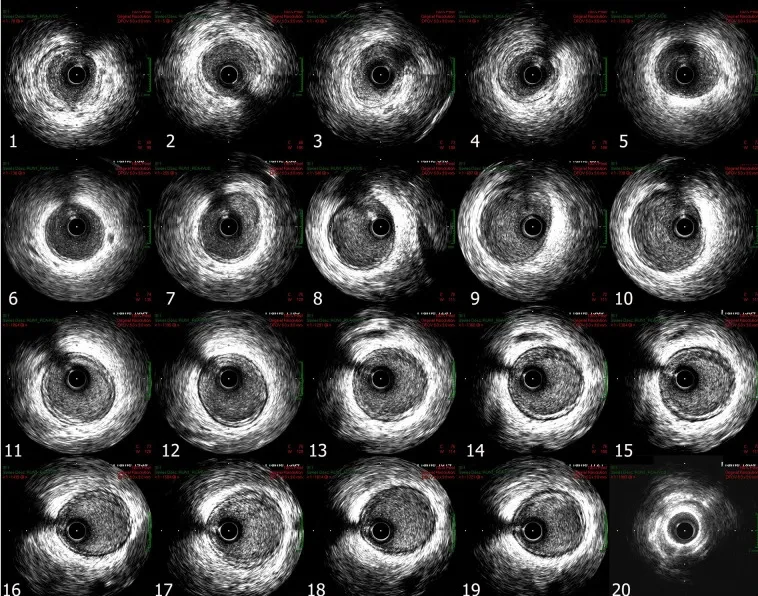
Right coronary artery IVUS showed no significant stenotic lesion, no thrombus, and no dissection in proximal RCA (image 1 to 5), mid RCA (image 6 to 10), and distal RCA (image 11 to 20).
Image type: radiology (ultrasound)